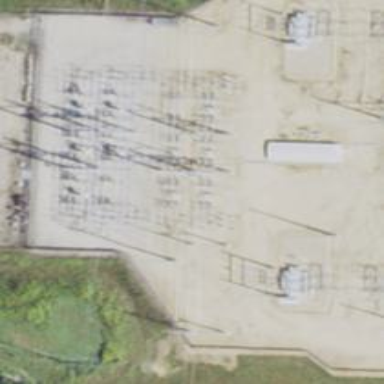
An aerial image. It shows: Switch for power supply.